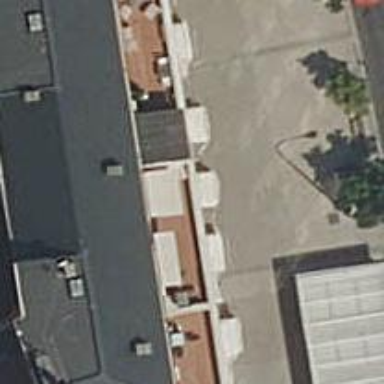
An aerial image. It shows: Restaurant.